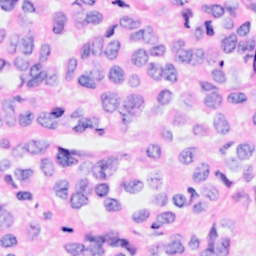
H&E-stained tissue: Breast